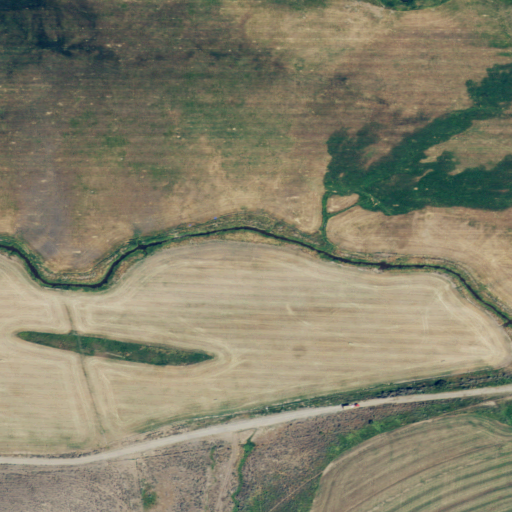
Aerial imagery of valley in Oregon named Dry Gulch containing pasture, cultivated crops, shrub, open development, and low intensity development